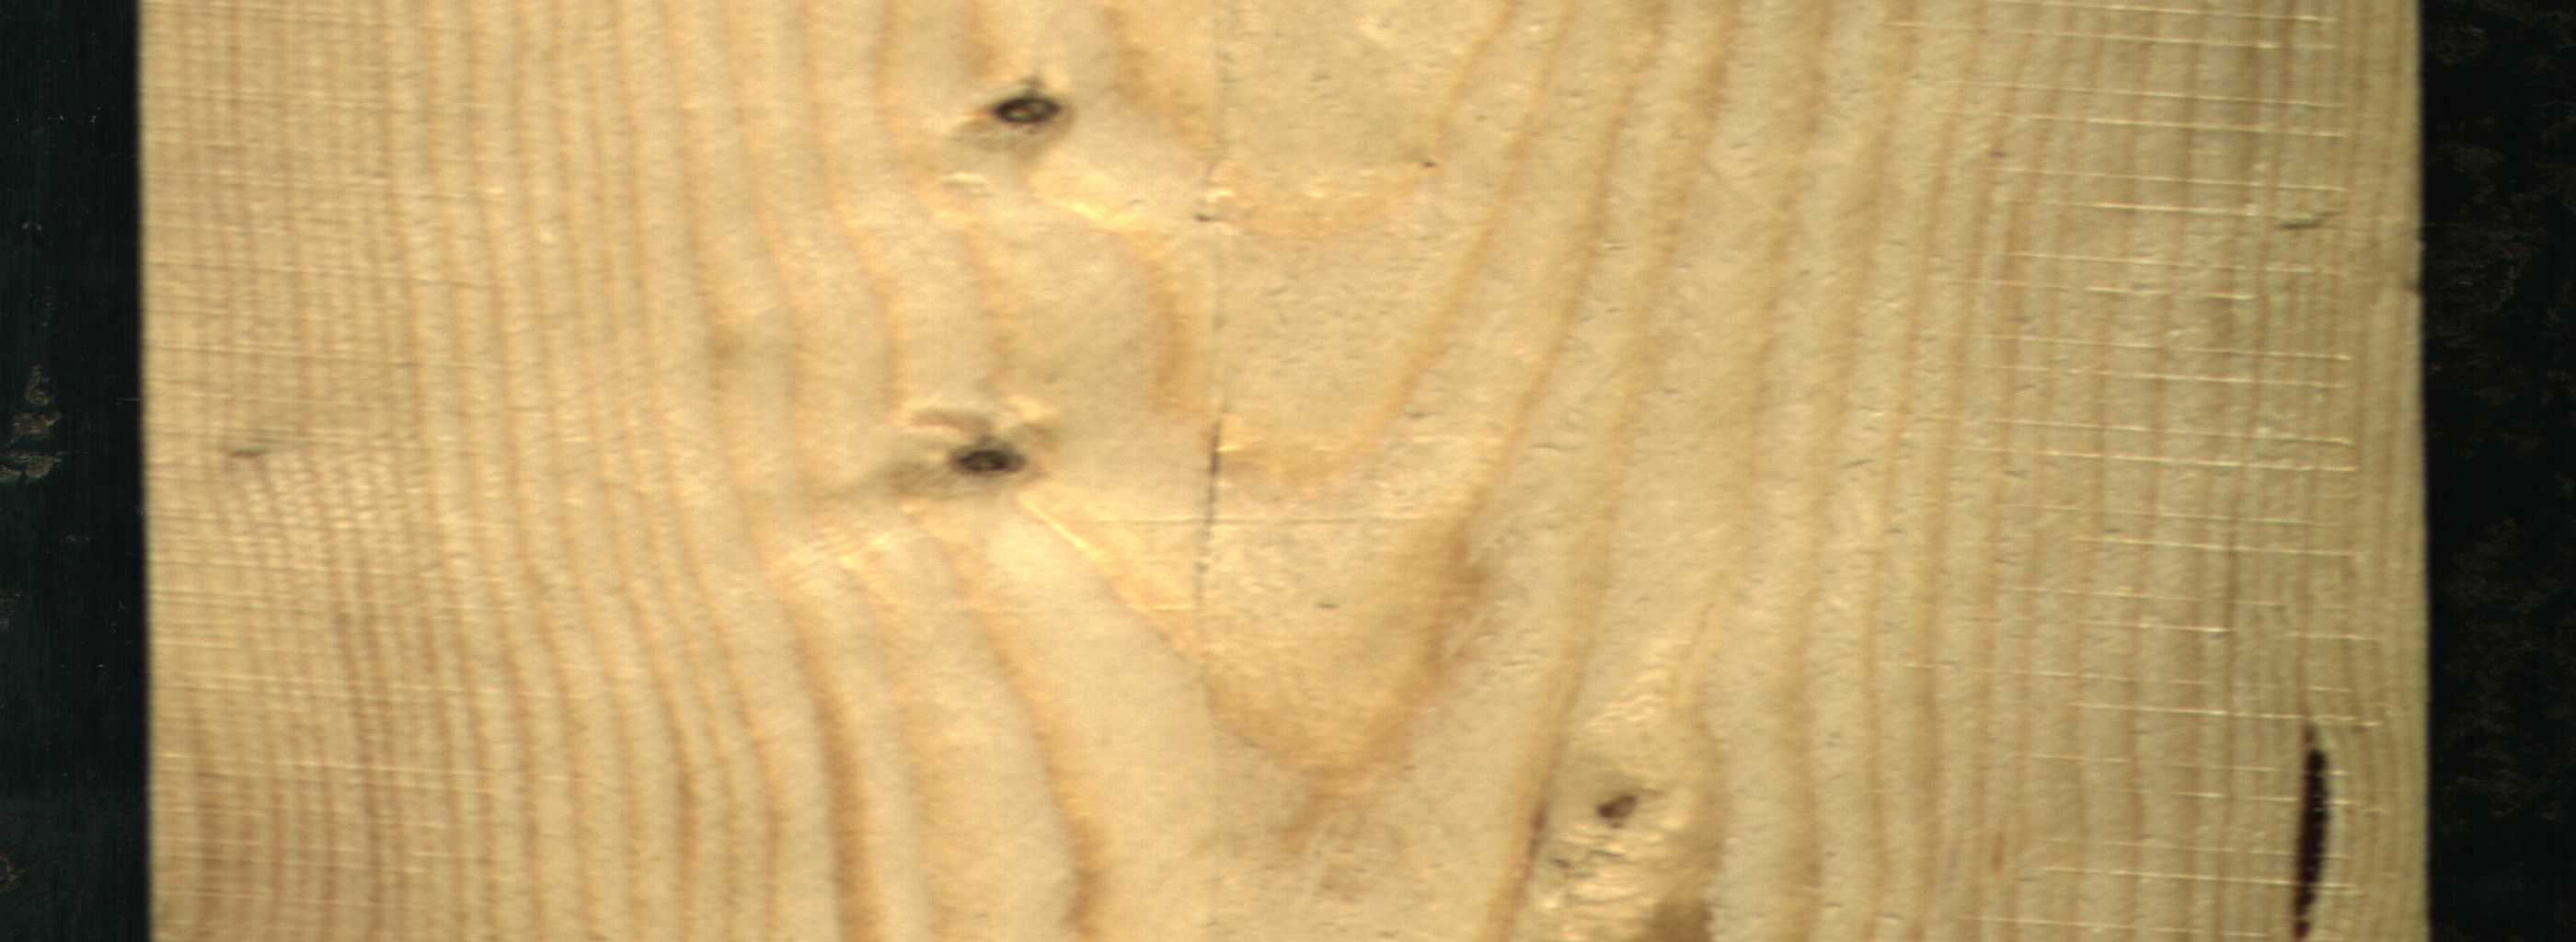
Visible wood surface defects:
resin
Live_Knot
Live_Knot